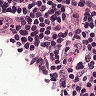
Metastatic tissue present: no